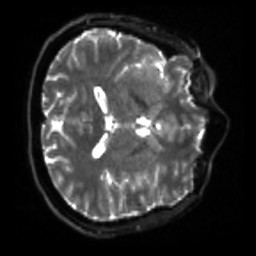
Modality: sbref
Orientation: axial
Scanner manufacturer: siemens
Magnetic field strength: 3 T
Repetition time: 4 s
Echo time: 0.0594 s